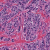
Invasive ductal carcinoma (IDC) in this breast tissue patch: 1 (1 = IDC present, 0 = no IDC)